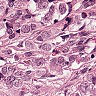
Metastatic tissue present: yes